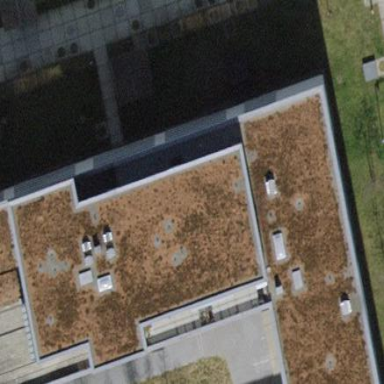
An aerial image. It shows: Flat-roofed apartment building.